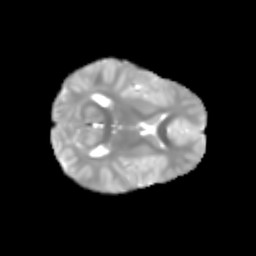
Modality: T2w
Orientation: axial
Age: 7
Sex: male
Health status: healthy